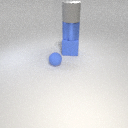
small blue rubber sphere to the left of large blue rubber cube